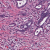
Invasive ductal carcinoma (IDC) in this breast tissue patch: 1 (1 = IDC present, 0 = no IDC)